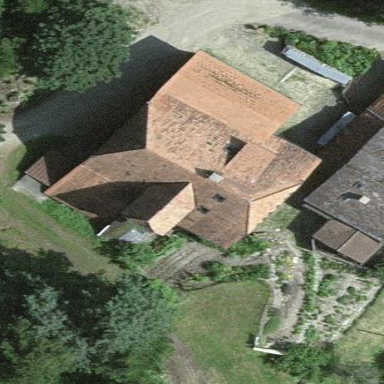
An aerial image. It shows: Farm building.